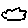
Label: cloud